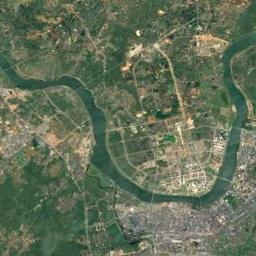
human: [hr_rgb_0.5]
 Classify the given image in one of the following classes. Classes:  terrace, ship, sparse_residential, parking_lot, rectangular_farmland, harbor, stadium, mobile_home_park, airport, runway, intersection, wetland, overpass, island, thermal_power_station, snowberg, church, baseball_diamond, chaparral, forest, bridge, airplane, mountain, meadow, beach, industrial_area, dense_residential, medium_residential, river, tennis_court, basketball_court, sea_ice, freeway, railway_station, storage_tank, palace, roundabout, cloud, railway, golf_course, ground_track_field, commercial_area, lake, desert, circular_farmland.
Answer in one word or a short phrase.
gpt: river